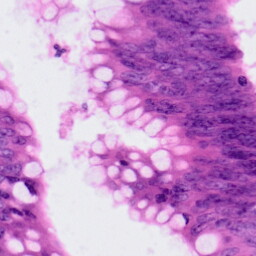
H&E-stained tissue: Colon